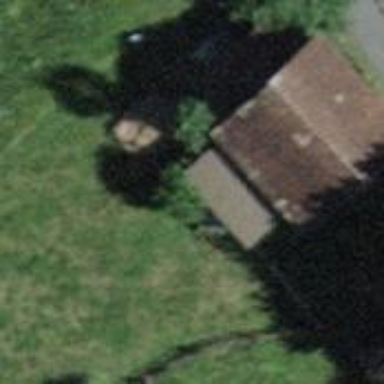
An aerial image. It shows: Barn.